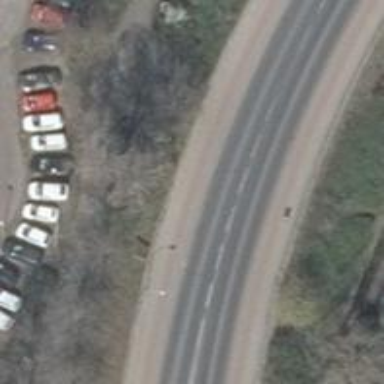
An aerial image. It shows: Secondary road with asphalt surface. The road has embankment and separate sidewalks on both sides.